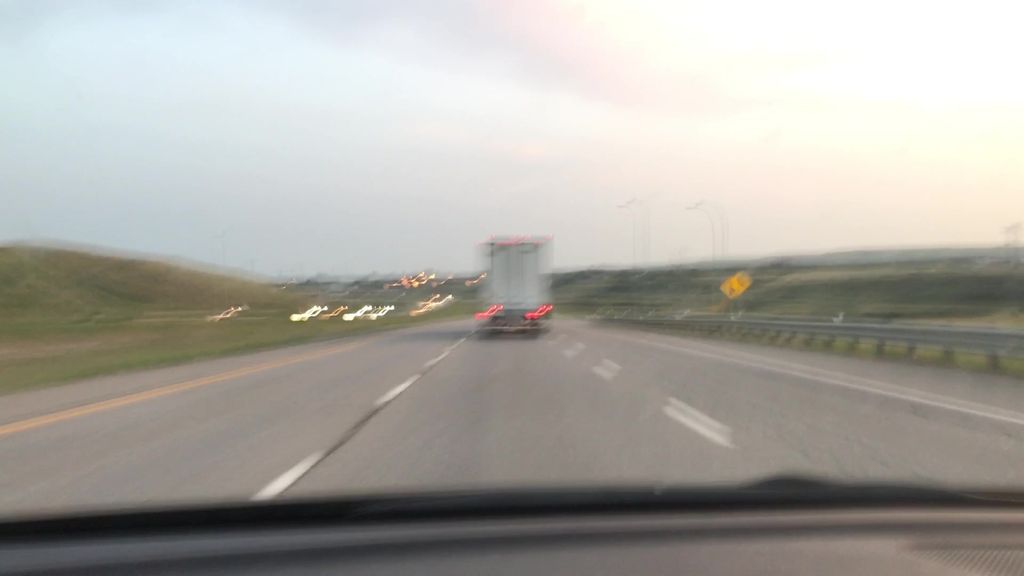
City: calgary